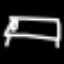
Label: bed